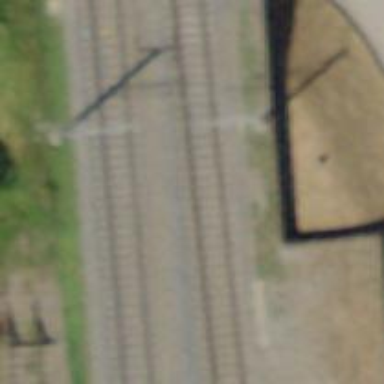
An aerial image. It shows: Abandoned railway.